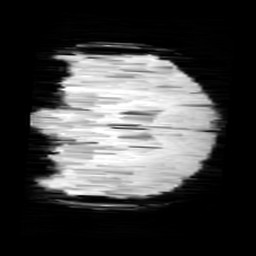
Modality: minIP
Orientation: coronal
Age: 13
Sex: male
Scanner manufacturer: siemens
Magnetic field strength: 3 T
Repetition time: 0.027 s
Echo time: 0.02 s